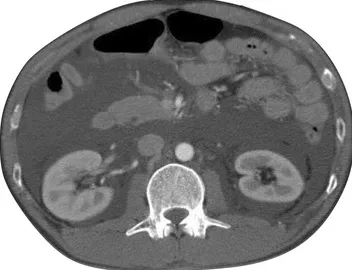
Postoperative abdominal CT revealed fluid accumulation in the peritoneal cavity and retroperitoneum.
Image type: radiology (ct)